Interaction volume radius: 5 \u00c5
Interaction volume height: 15 \u00c5
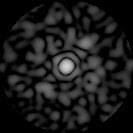
Disorder parameter: 0.7623